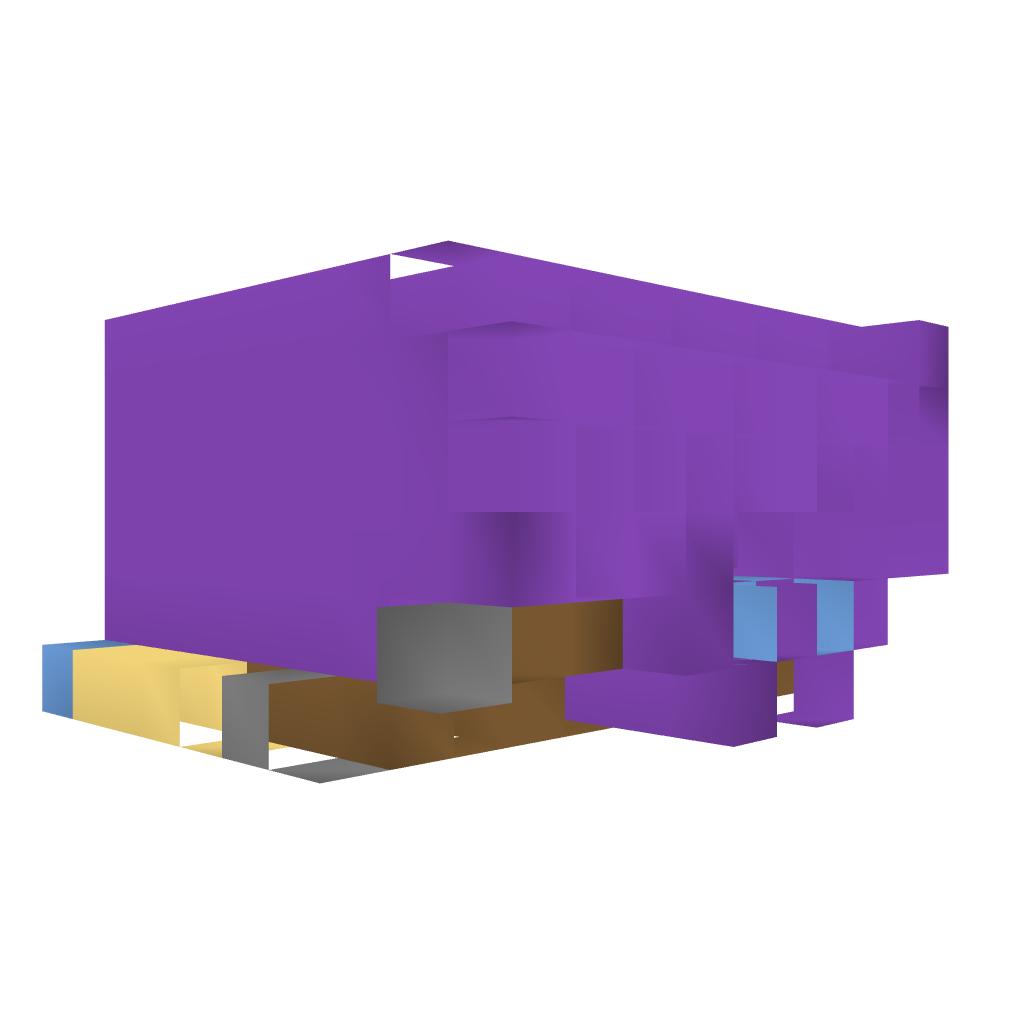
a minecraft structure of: Double TNT Launcher bad low quality